Question: I make an application with JavaFX.
I want to have a 'ChoiceBox' in my top 'MenuBar' to select the language.
I want to disable the blue surrounding when the language control is selected. How do I do this?

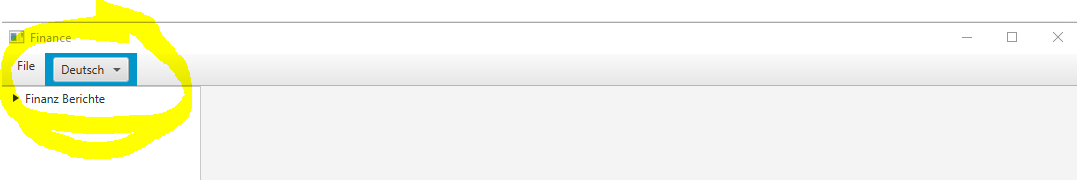
Answer: Set the 'Id' of the 'Menu' that contains the 'ChoiceBox' to 'transparent' and use the following CSS:
'''
#transparent:hover,
#transparent:focused,
#transparent:showing {
-fx-background: transparent;
}
'''
Unfortunately I couldn't figure out how to do this with 'transparent' as a class yet.
---
## Example
Output:
<URL>
Code:
'''
import javafx.application.Application;
import javafx.scene.Scene;
import javafx.scene.control.ChoiceBox;
import javafx.scene.control.Menu;
import javafx.scene.control.MenuBar;
import javafx.scene.layout.BorderPane;
import javafx.stage.Stage;
public class Foo extends Application {
@Override
public void start(Stage stage) throws Exception {
Menu fileMenu = new Menu("File");
ChoiceBox<String> languageBox = new ChoiceBox<String>();
languageBox.getItems().addAll("English", "Deutsch");
Menu languageMenu = new Menu();
languageMenu.setId("transparent");
languageMenu.setGraphic(languageBox);
MenuBar menuBar = new MenuBar();
menuBar.getMenus().addAll(fileMenu, languageMenu);
BorderPane root = new BorderPane();
root.setTop(menuBar);
Scene scene = new Scene(root);
scene.getStylesheets().add(getClass().getResource("application.css").toExternalForm());
stage.setScene(scene);
stage.setTitle("MCVE");
stage.setWidth(640);
stage.setHeight(480);
stage.show();
}
public static void main(String[] args) {
launch(args);
}
}
'''